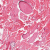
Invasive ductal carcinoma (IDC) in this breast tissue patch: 0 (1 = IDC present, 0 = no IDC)